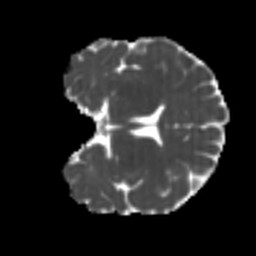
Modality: MD
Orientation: coronal
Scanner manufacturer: siemens
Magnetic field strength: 3 T
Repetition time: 4 s
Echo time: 0.0594 s